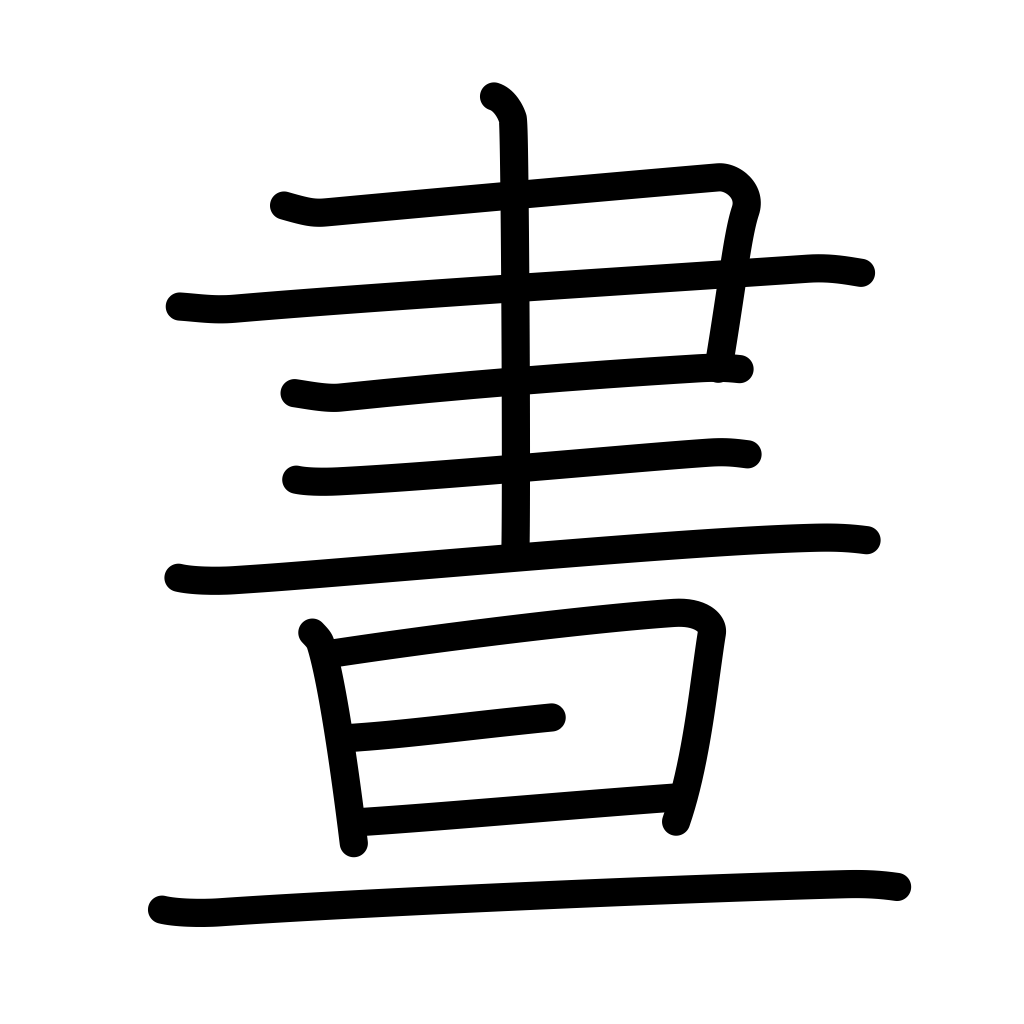
Meaning: daytime, daylight